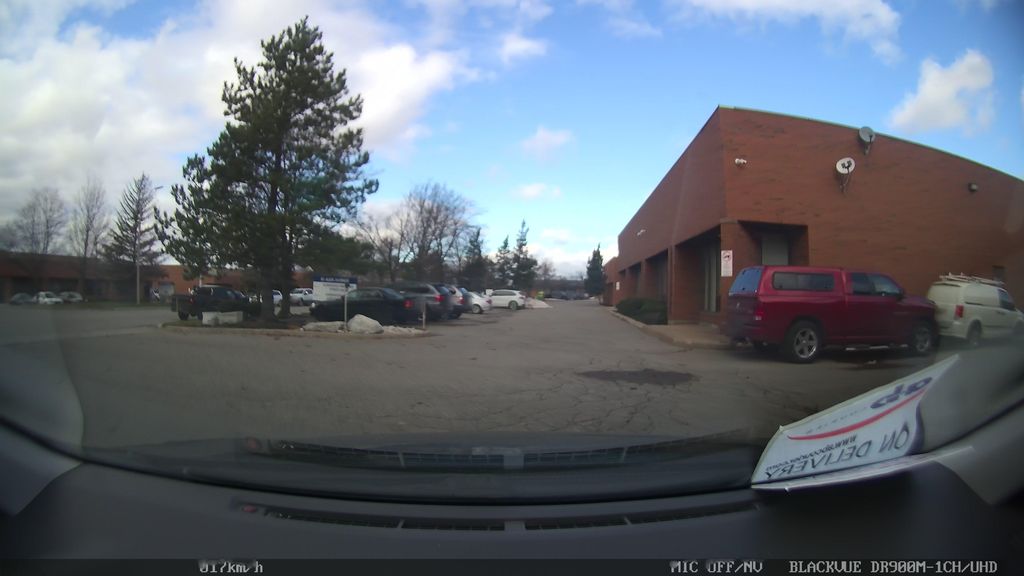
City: toronto